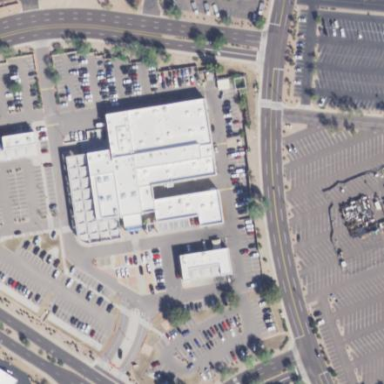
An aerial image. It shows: Building housing car shop.